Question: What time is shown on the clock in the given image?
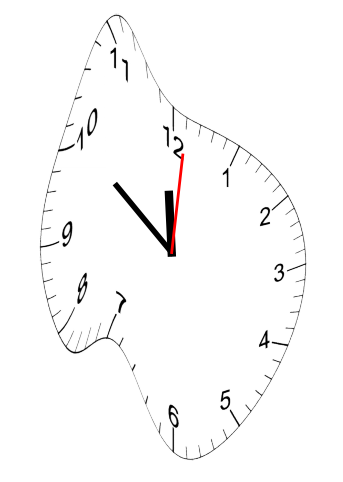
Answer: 11:51:01